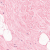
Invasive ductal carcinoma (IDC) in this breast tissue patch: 0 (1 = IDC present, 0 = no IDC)